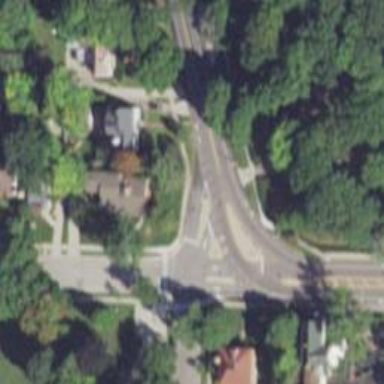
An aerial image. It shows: Stop road.